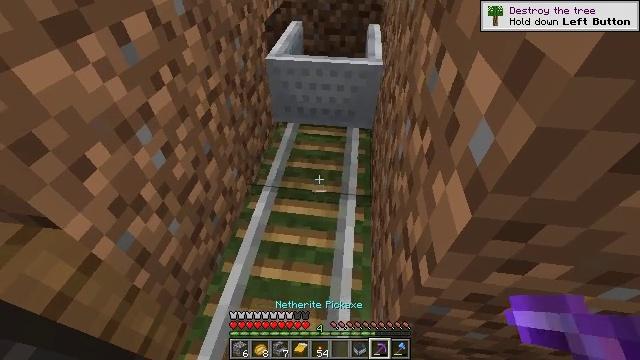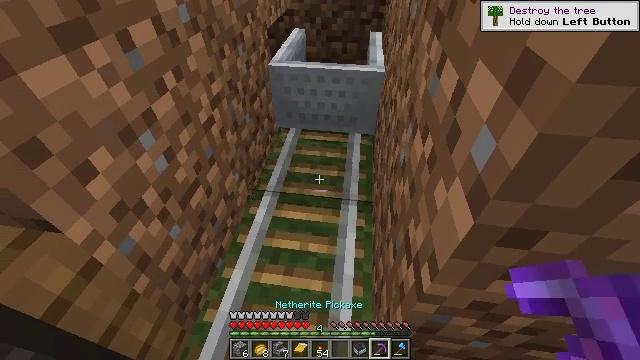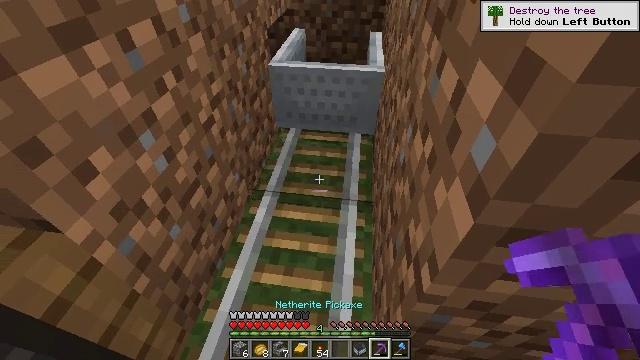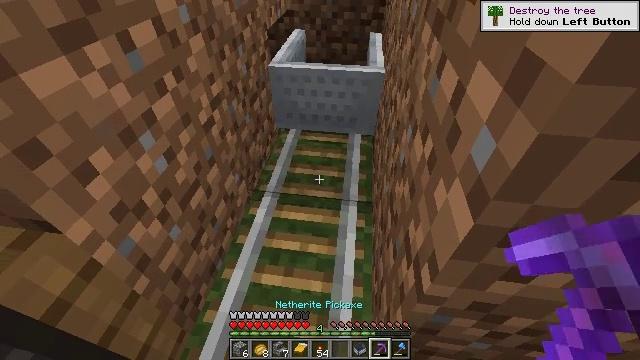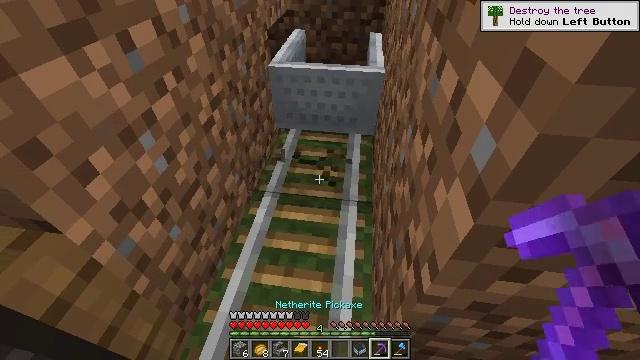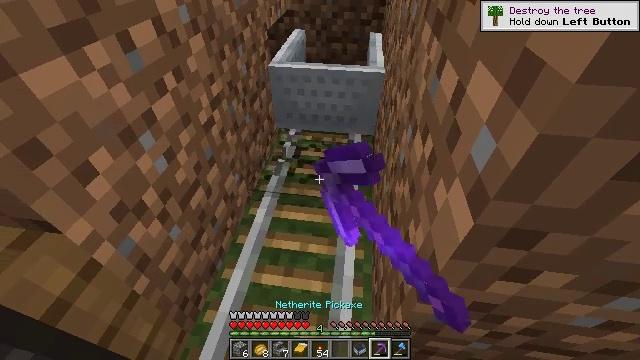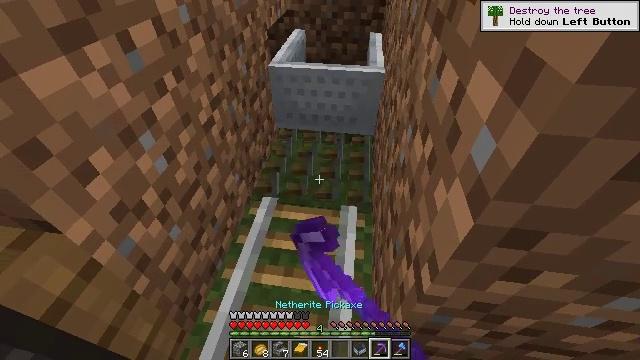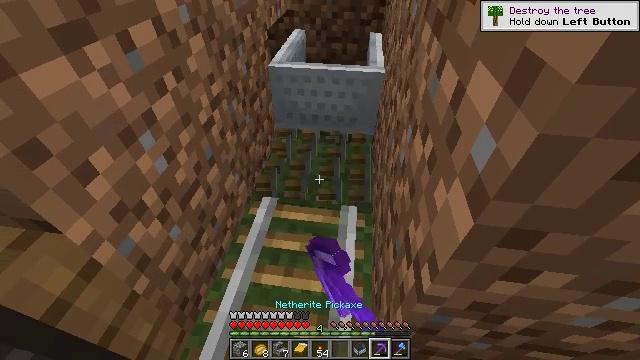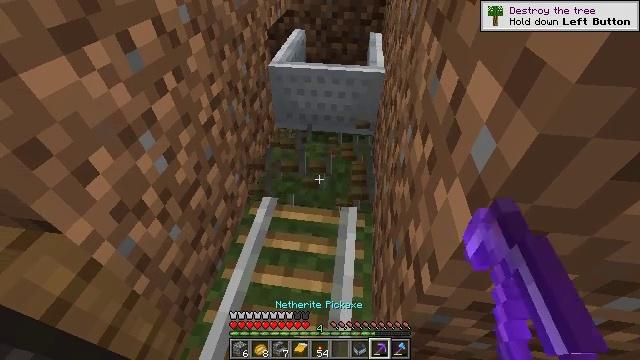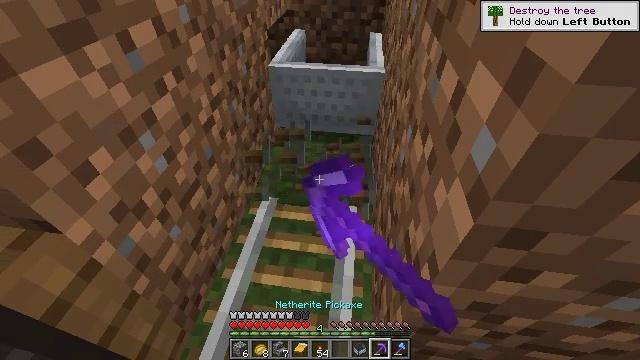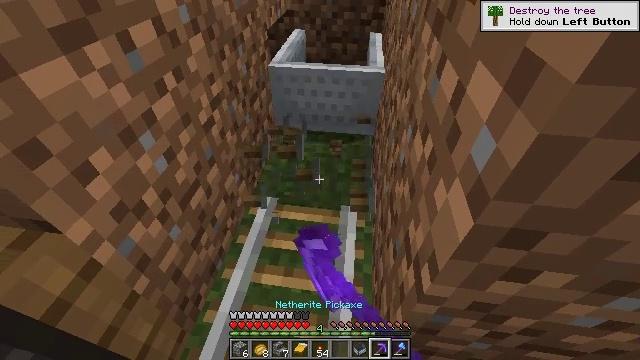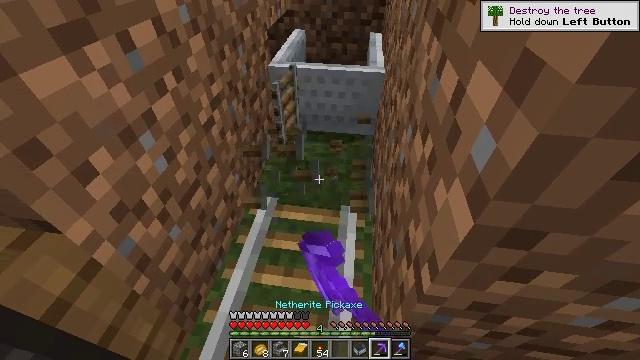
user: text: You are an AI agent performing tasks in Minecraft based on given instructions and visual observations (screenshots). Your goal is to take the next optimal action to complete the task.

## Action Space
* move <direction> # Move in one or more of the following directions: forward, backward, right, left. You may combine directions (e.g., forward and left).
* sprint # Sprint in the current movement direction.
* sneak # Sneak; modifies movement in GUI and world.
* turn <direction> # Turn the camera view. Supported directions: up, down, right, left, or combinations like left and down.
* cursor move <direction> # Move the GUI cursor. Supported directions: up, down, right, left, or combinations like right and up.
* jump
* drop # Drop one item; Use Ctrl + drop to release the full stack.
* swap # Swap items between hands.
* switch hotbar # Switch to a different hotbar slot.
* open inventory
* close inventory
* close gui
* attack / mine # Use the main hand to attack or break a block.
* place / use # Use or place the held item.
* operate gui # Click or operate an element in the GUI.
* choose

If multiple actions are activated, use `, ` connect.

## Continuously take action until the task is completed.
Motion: motion action
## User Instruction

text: Recycle the rail from an abandoned track.
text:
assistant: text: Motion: turn up
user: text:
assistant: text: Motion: no_op
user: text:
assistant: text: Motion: no_op
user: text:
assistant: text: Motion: attack / mine
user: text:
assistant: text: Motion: attack / mine
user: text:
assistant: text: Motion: attack / mine
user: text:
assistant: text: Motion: attack / mine
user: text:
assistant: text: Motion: attack / mine
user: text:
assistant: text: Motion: attack / mine
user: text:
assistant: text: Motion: attack / mine
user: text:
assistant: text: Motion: attack / mine
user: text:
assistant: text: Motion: attack / mine